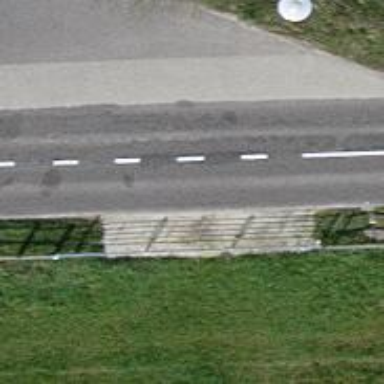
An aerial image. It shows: Tertiary road with asphalt surface.